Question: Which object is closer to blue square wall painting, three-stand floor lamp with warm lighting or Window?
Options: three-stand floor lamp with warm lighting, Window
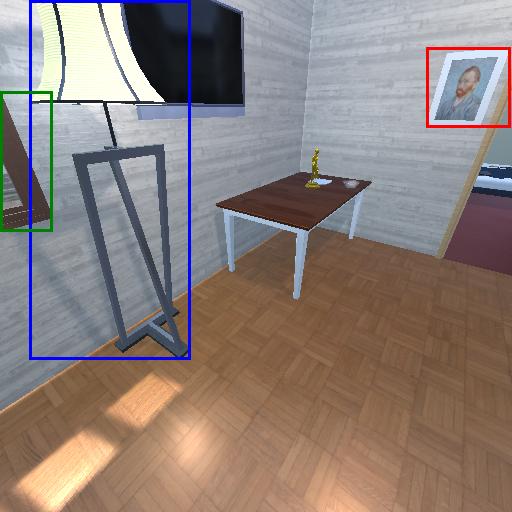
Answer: three-stand floor lamp with warm lighting